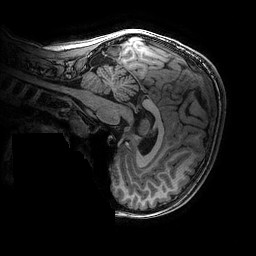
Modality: T1w
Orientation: sagittal
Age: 12
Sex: male
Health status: ill
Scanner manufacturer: ge
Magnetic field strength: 3 T
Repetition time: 0.007664 s
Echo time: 0.00342 s